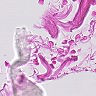
Metastatic tissue present: no